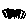
Label: tree